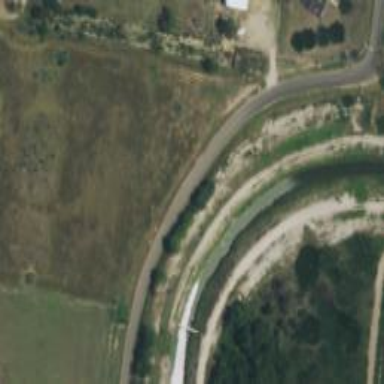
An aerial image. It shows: Canal.